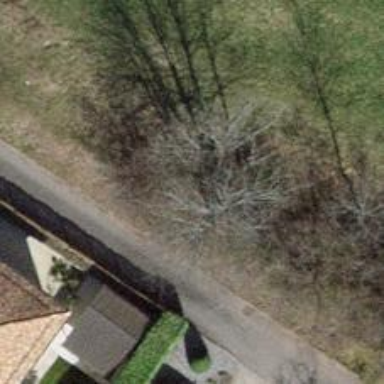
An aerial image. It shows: Single tag "natural: tree."